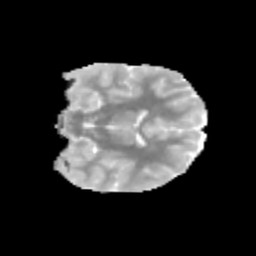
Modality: MD
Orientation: coronal
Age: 11
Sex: female
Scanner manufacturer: siemens
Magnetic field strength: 3 T
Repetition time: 3.8 s
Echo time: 0.07 s